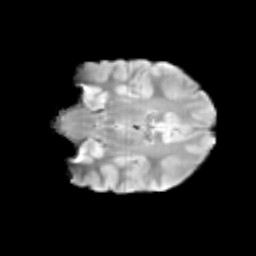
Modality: T2w
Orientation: coronal
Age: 9
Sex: male
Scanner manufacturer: siemens
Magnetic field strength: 3 T
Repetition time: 3.8 s
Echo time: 0.07 s